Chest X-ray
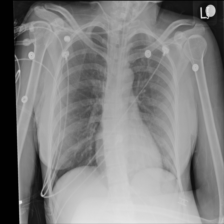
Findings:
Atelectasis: negative
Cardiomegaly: negative
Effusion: negative
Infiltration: negative
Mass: negative
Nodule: negative
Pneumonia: negative
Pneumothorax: negative
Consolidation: negative
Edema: negative
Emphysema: negative
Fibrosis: negative
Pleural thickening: negative
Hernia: negative